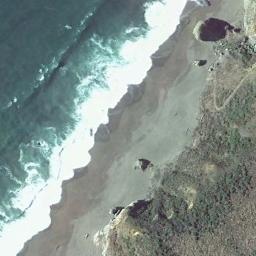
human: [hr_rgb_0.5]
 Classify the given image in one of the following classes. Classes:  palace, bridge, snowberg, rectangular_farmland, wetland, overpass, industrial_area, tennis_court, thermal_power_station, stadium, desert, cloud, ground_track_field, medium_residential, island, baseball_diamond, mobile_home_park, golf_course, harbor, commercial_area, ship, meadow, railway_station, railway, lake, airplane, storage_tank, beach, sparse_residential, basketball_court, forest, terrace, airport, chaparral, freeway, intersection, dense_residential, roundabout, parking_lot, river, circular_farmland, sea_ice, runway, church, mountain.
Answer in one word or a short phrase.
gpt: beach